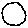
Label: circle